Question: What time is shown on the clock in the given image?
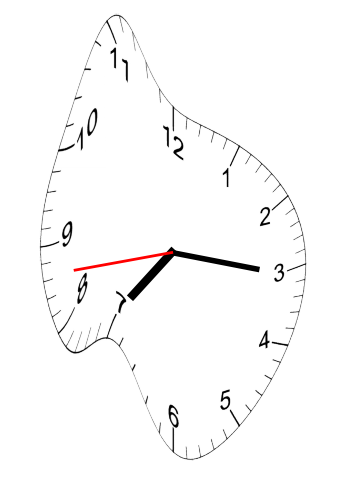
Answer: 07:15:43